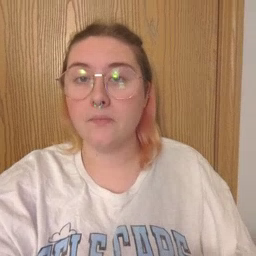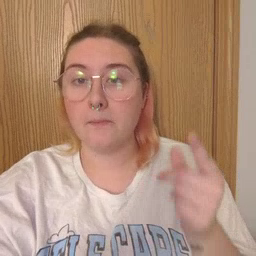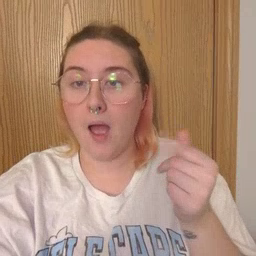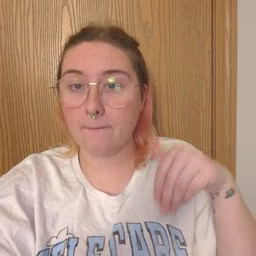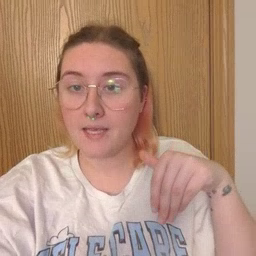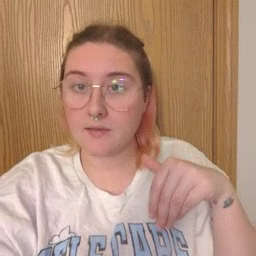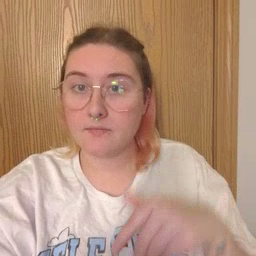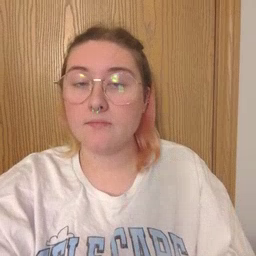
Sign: puppy